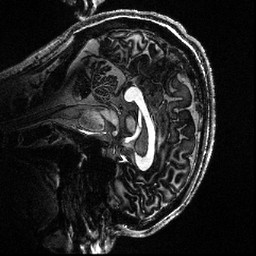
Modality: T1w
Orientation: sagittal
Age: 32
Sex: male
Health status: healthy
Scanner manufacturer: siemens
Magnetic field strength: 7 T
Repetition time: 4.3 s
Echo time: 0.00227 s